Question: am making changes to my home page, using Drupal.
I think css may be the problem.
on Firefox my code works, however when I preview this on Google chrome, it shows a different view.
any ideas on what the problem can be..

I don't understand why it works on one and doesn't on the other...
code (as this is drupal) i have downloaded module view ticker)
'''
.liScroll-container .mask {
position: relative;
left: 10px;
width: 570px;
overflow: hidden;
'''
}
link: <URL>
'''
.liScroll-container {
width: 570px;
height: 29px;
margin: 0;
padding: 0;
margin-bottom: 10px;
overflow: hidden;
'''
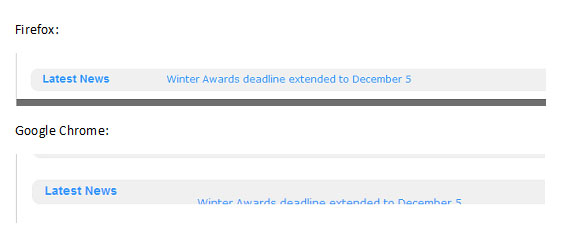
Answer: I have encountered this issue before, try either updating both and/or reduce the css that manipulates the positioning. Sometimes I have solved this by giving more leeway or:
'''
float: none ;margin: 0 auto;
'''
or
'''
float:left !important; margin: 0px 0px 0px 0px !important;
'''
adjust to your needs